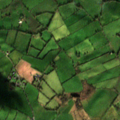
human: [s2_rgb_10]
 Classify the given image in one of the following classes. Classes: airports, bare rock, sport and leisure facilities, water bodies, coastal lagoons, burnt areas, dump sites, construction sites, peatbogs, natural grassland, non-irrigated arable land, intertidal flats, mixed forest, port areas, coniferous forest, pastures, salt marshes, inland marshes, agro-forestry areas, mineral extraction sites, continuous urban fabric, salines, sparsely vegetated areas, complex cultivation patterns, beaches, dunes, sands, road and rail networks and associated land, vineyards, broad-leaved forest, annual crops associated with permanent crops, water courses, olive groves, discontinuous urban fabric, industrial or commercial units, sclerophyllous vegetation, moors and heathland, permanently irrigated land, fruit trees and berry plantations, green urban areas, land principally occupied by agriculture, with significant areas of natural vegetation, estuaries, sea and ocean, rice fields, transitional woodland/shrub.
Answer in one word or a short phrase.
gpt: pastures